Field crop: maize
Growth stage: 2
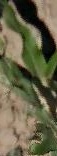
Species: maize